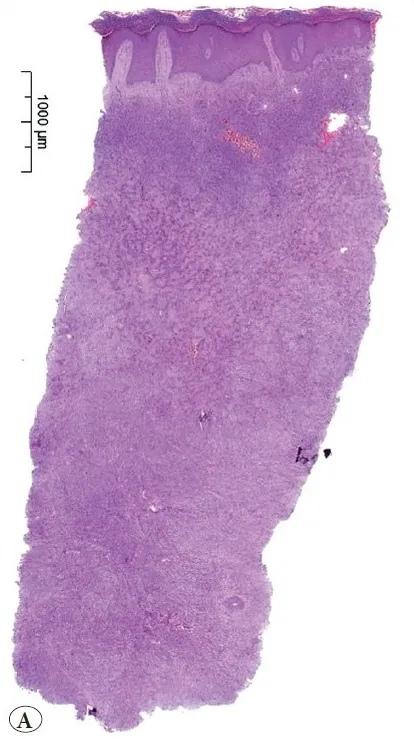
A) Neoplasm infiltrating dermis in a diffuse manner. At low magnification, a blend of different patterns can be seen. (H&E; x10).
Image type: pathology (h&e)